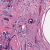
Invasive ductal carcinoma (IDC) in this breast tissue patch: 1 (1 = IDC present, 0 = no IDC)